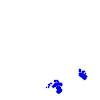
Particle: electron